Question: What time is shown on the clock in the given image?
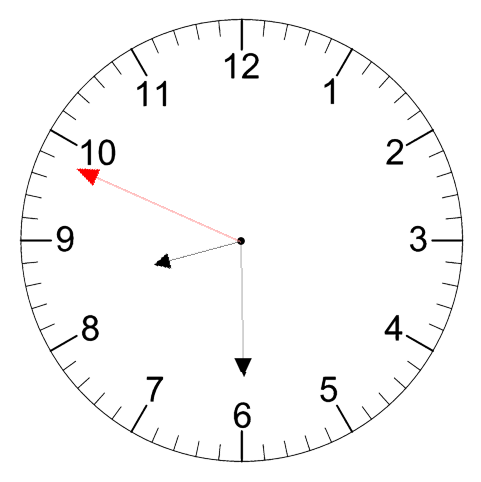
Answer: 08:29:49